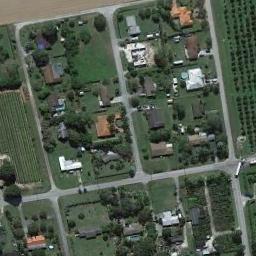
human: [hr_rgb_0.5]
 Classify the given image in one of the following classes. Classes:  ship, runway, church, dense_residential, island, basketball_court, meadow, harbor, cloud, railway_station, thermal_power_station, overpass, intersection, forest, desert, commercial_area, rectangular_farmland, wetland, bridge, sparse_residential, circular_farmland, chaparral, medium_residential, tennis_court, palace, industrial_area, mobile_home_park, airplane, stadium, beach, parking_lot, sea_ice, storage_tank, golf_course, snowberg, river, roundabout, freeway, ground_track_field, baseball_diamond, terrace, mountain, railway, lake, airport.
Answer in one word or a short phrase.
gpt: medium_residential